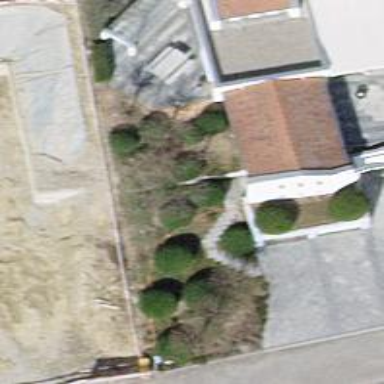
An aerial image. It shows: Shrub in its natural environment.